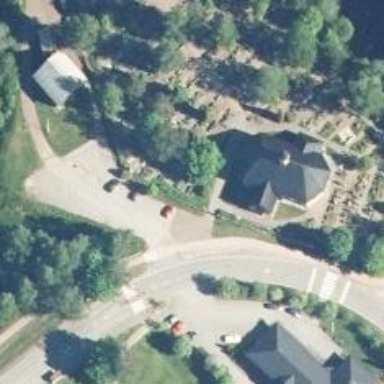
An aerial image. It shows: Historical war memorial.